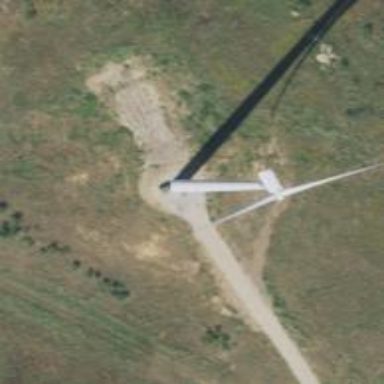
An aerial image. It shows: Wind generator in the form of horizontal axis wind turbine.